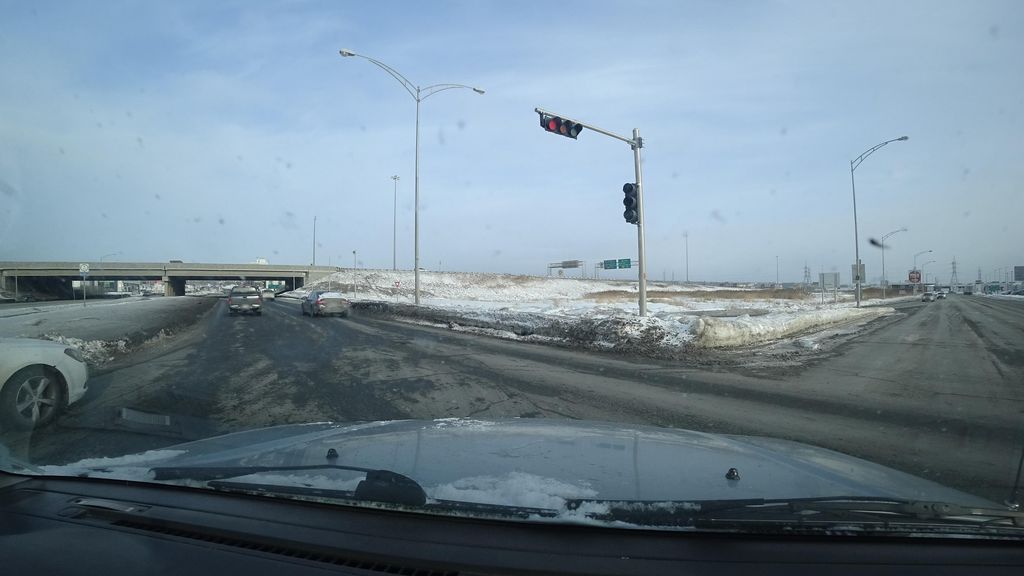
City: quebec_city